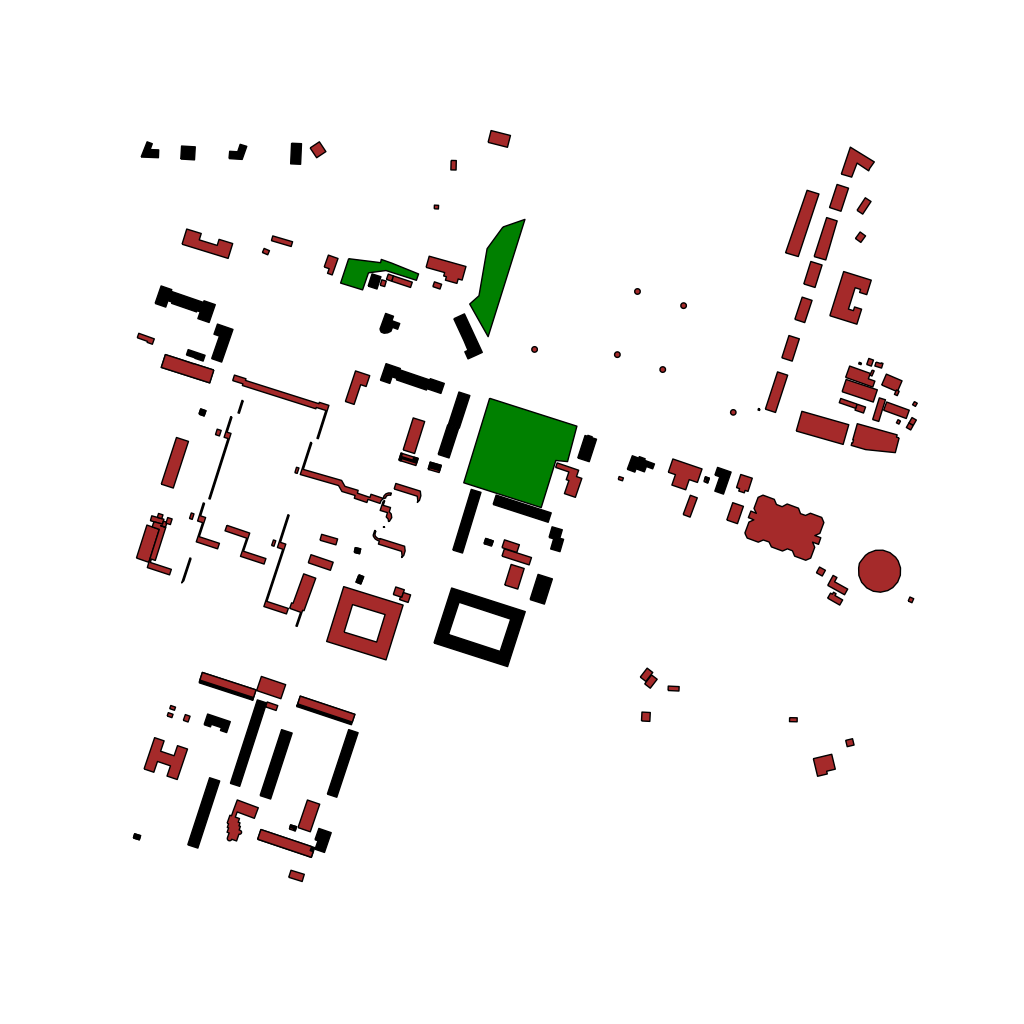
Tags: overhead vector_map, business, industrial, recreation, residential, special, historical, soviet, high_rise, individual_rise, low_rise, medium_rise, density_1, Building, Facility, Park, 1.0 km²